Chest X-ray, PA view. Patient: 66 years old, sex M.
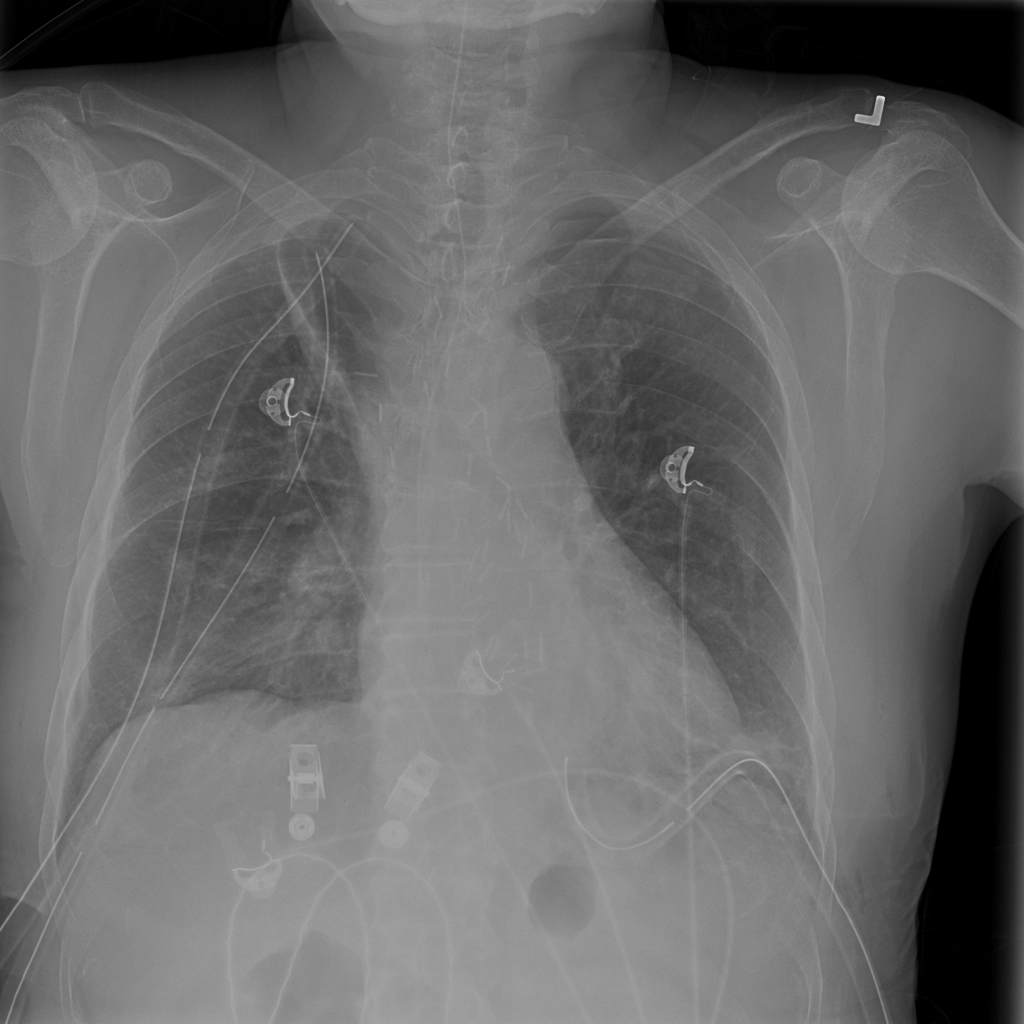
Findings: No Finding